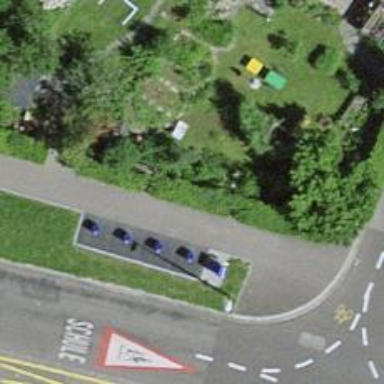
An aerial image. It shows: Recycling container at amenity designated for recycling.